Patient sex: F
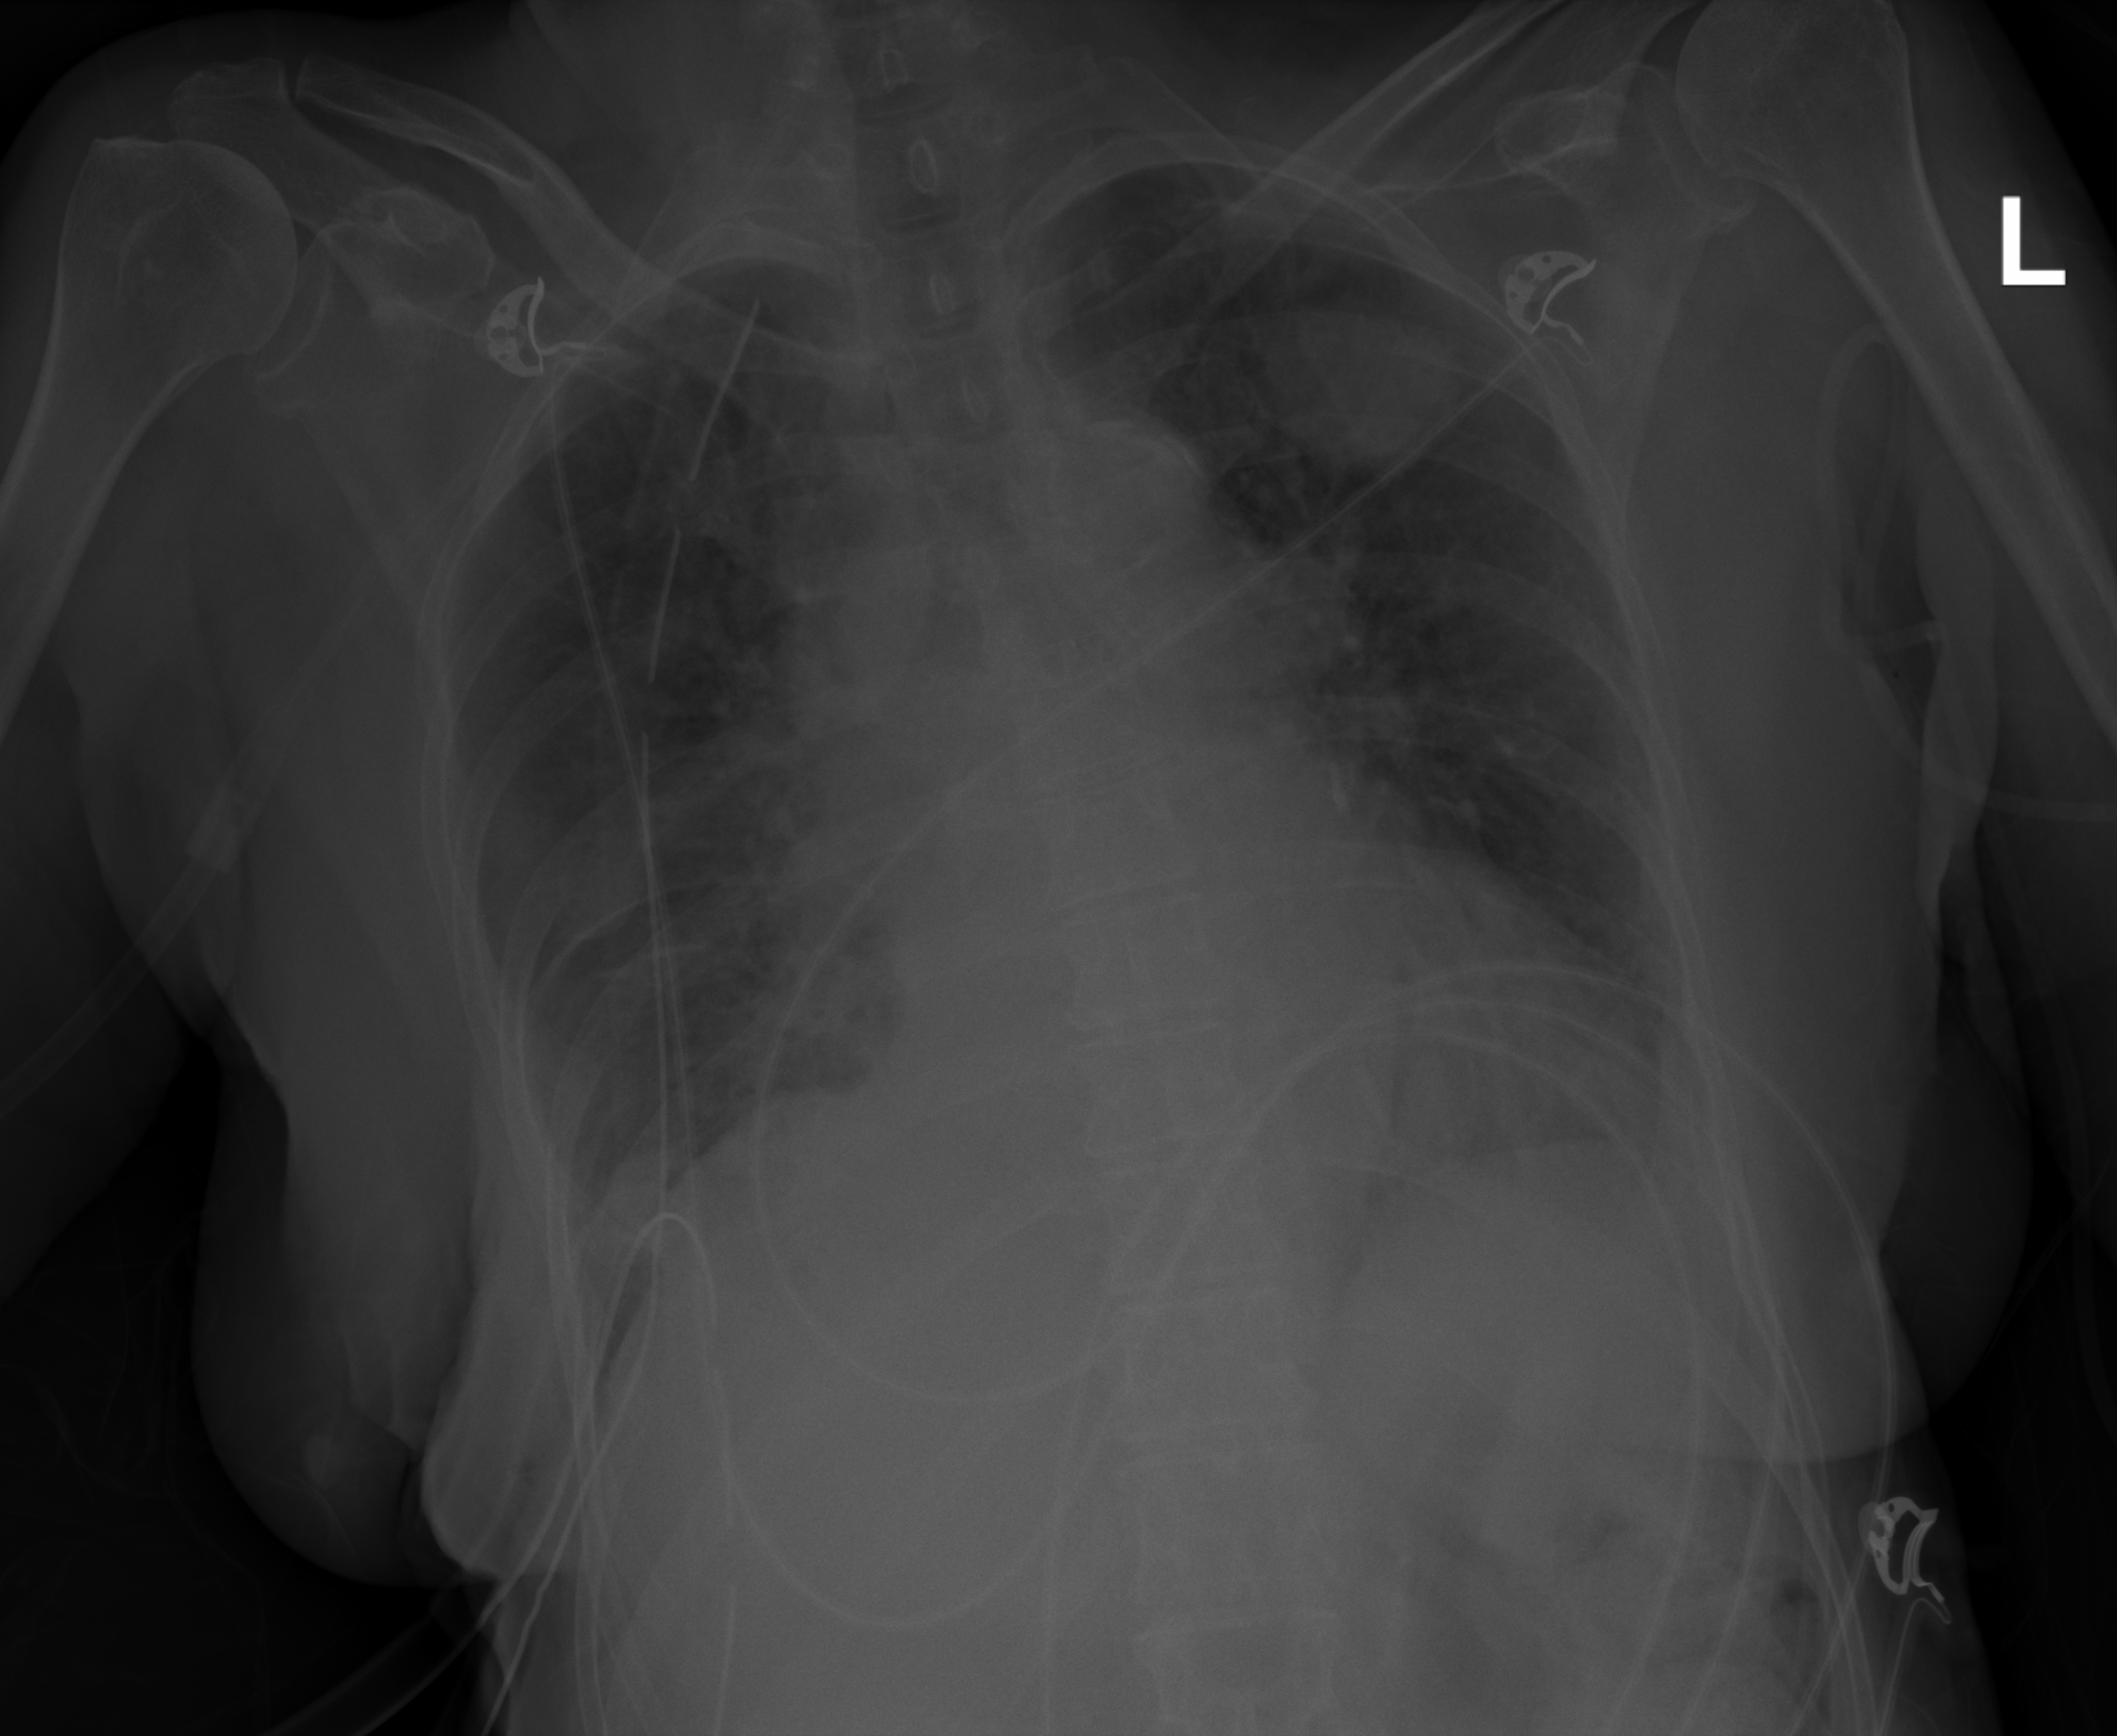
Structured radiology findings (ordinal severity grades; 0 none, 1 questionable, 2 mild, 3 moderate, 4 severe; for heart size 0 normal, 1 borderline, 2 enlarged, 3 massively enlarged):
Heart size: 1
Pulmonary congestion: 0
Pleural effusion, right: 2
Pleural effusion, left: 2
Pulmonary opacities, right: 0
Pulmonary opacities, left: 0
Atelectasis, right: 0
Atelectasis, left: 2